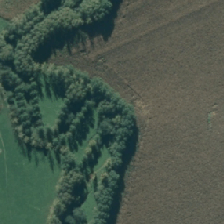
Land cover: deciduous_hardwood